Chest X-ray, PA view. Patient: 34 years old, sex F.
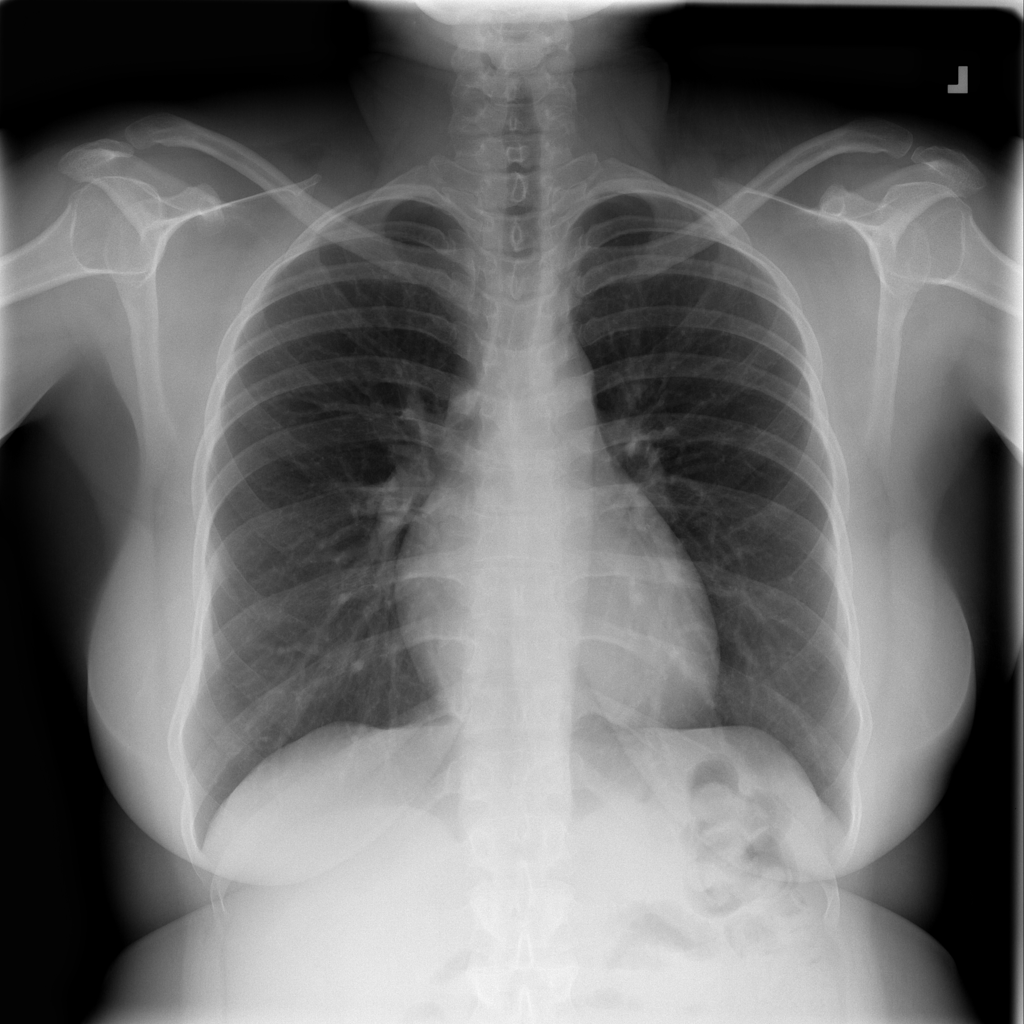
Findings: No Finding